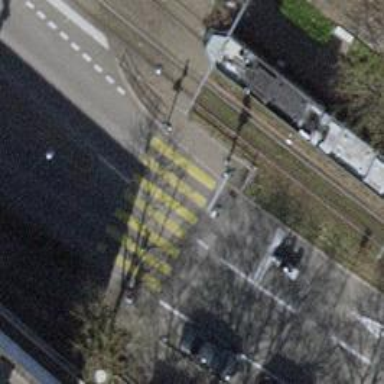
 there are traffic signals and zebra crossing."